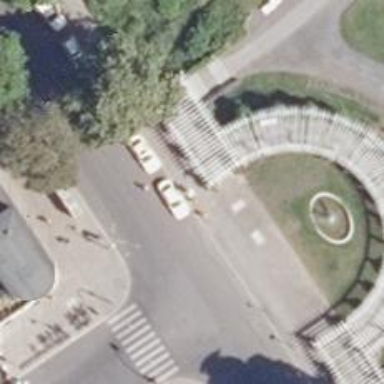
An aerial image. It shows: Taxi stand.